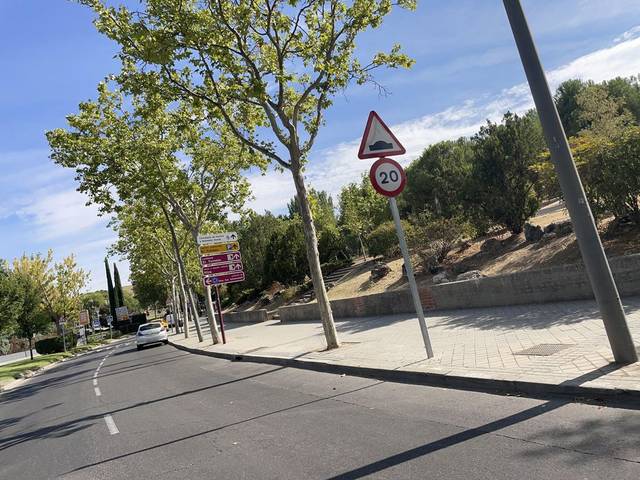
Region: Spain
Coordinates: 40.446, -3.813